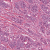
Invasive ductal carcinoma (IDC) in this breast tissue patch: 1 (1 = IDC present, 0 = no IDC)